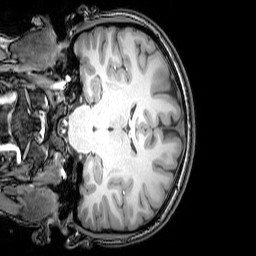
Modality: T1w
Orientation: coronal
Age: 20
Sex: female
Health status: healthy
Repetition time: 0.081 s
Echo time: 0.037 s